Question: I'm developing an app with an custom Registration Flow, where the user should set his nationality or his home Country.
My question is, if it's possible to get this information via an native ViewController like 'ABPeoplePickerNavigationController' for contacts.
Should look like this (iPhone 6, iOS 8.x, contacts App 'select a Country'):

Thanks
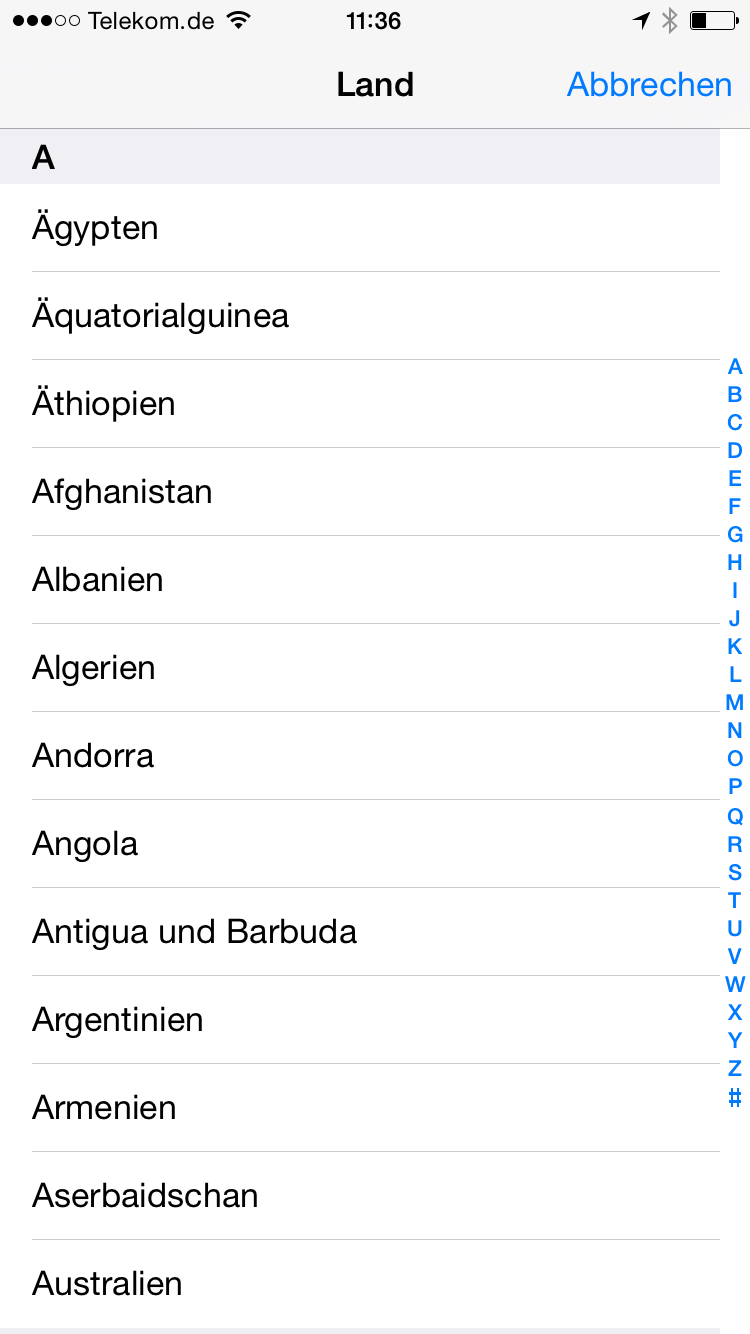
Answer: I think you have to make your own one using modal view controller.
Alternatively, you can use this <URL>, which works quite well.